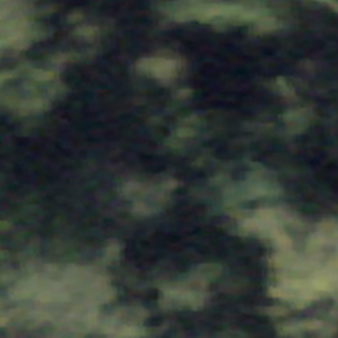
Label: other